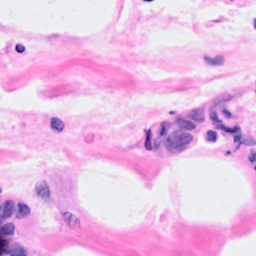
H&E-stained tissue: Breast